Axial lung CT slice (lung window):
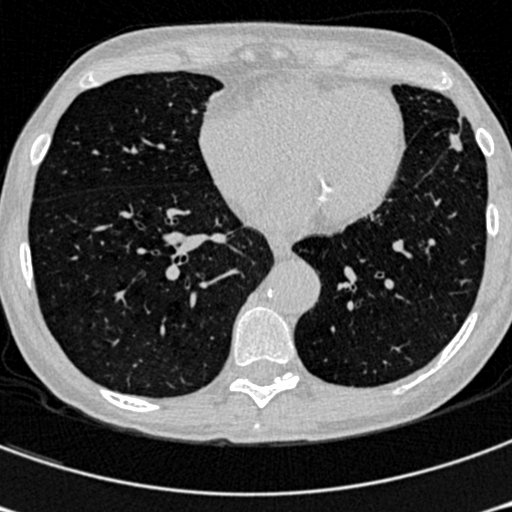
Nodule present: no